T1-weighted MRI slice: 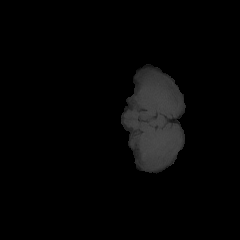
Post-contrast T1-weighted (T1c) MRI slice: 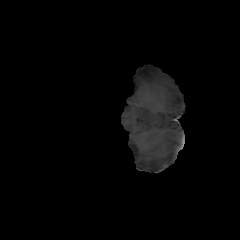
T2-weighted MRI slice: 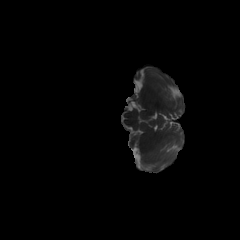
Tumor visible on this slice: no